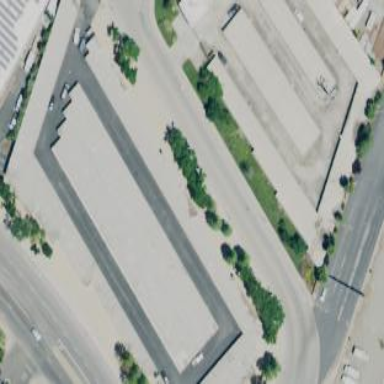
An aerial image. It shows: Storage rental shop.